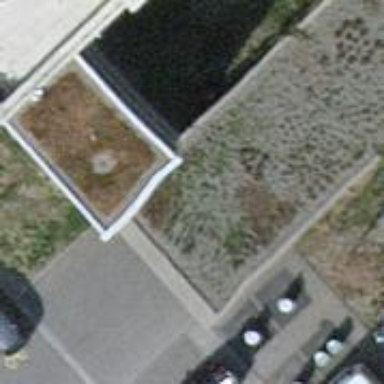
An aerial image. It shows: Parking entrance.